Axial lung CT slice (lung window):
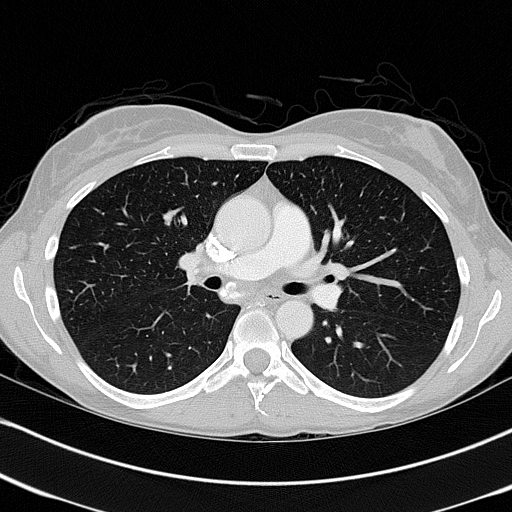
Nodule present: no